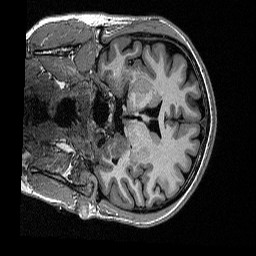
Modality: T1w
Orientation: coronal
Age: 34
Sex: female
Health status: healthy
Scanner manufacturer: siemens
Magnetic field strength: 1.5 T
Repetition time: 2.73 s
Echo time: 0.00357 s